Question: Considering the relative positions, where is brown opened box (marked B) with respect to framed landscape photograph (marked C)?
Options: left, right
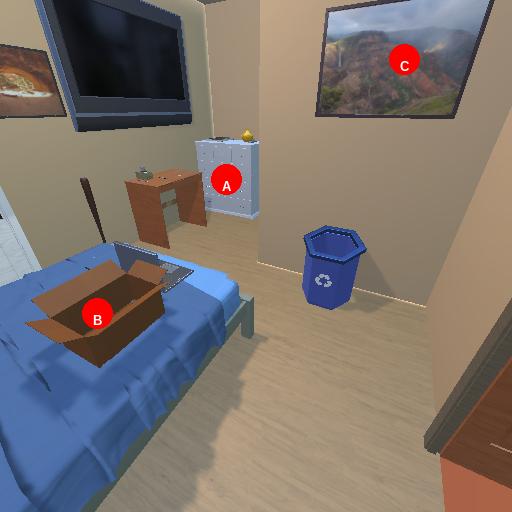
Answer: left